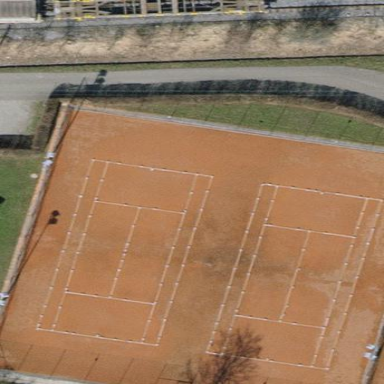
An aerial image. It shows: Tennis court on pitch designated for leisure land.